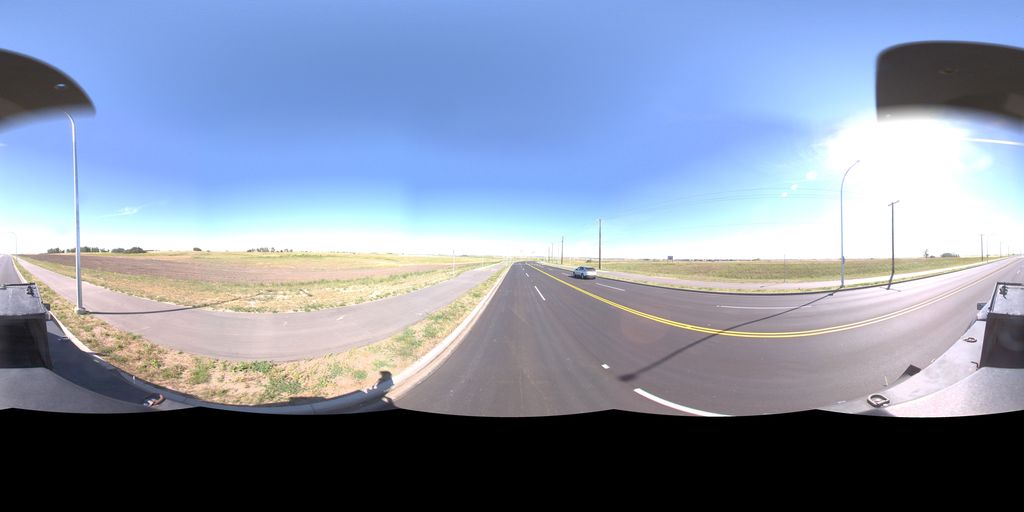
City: saskatoon